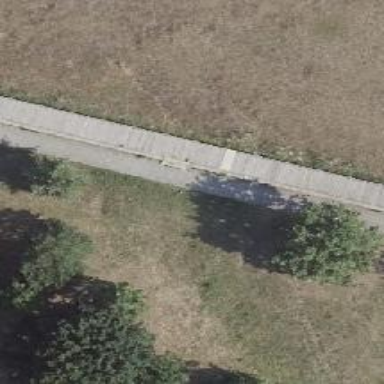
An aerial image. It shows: Footway.